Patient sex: M
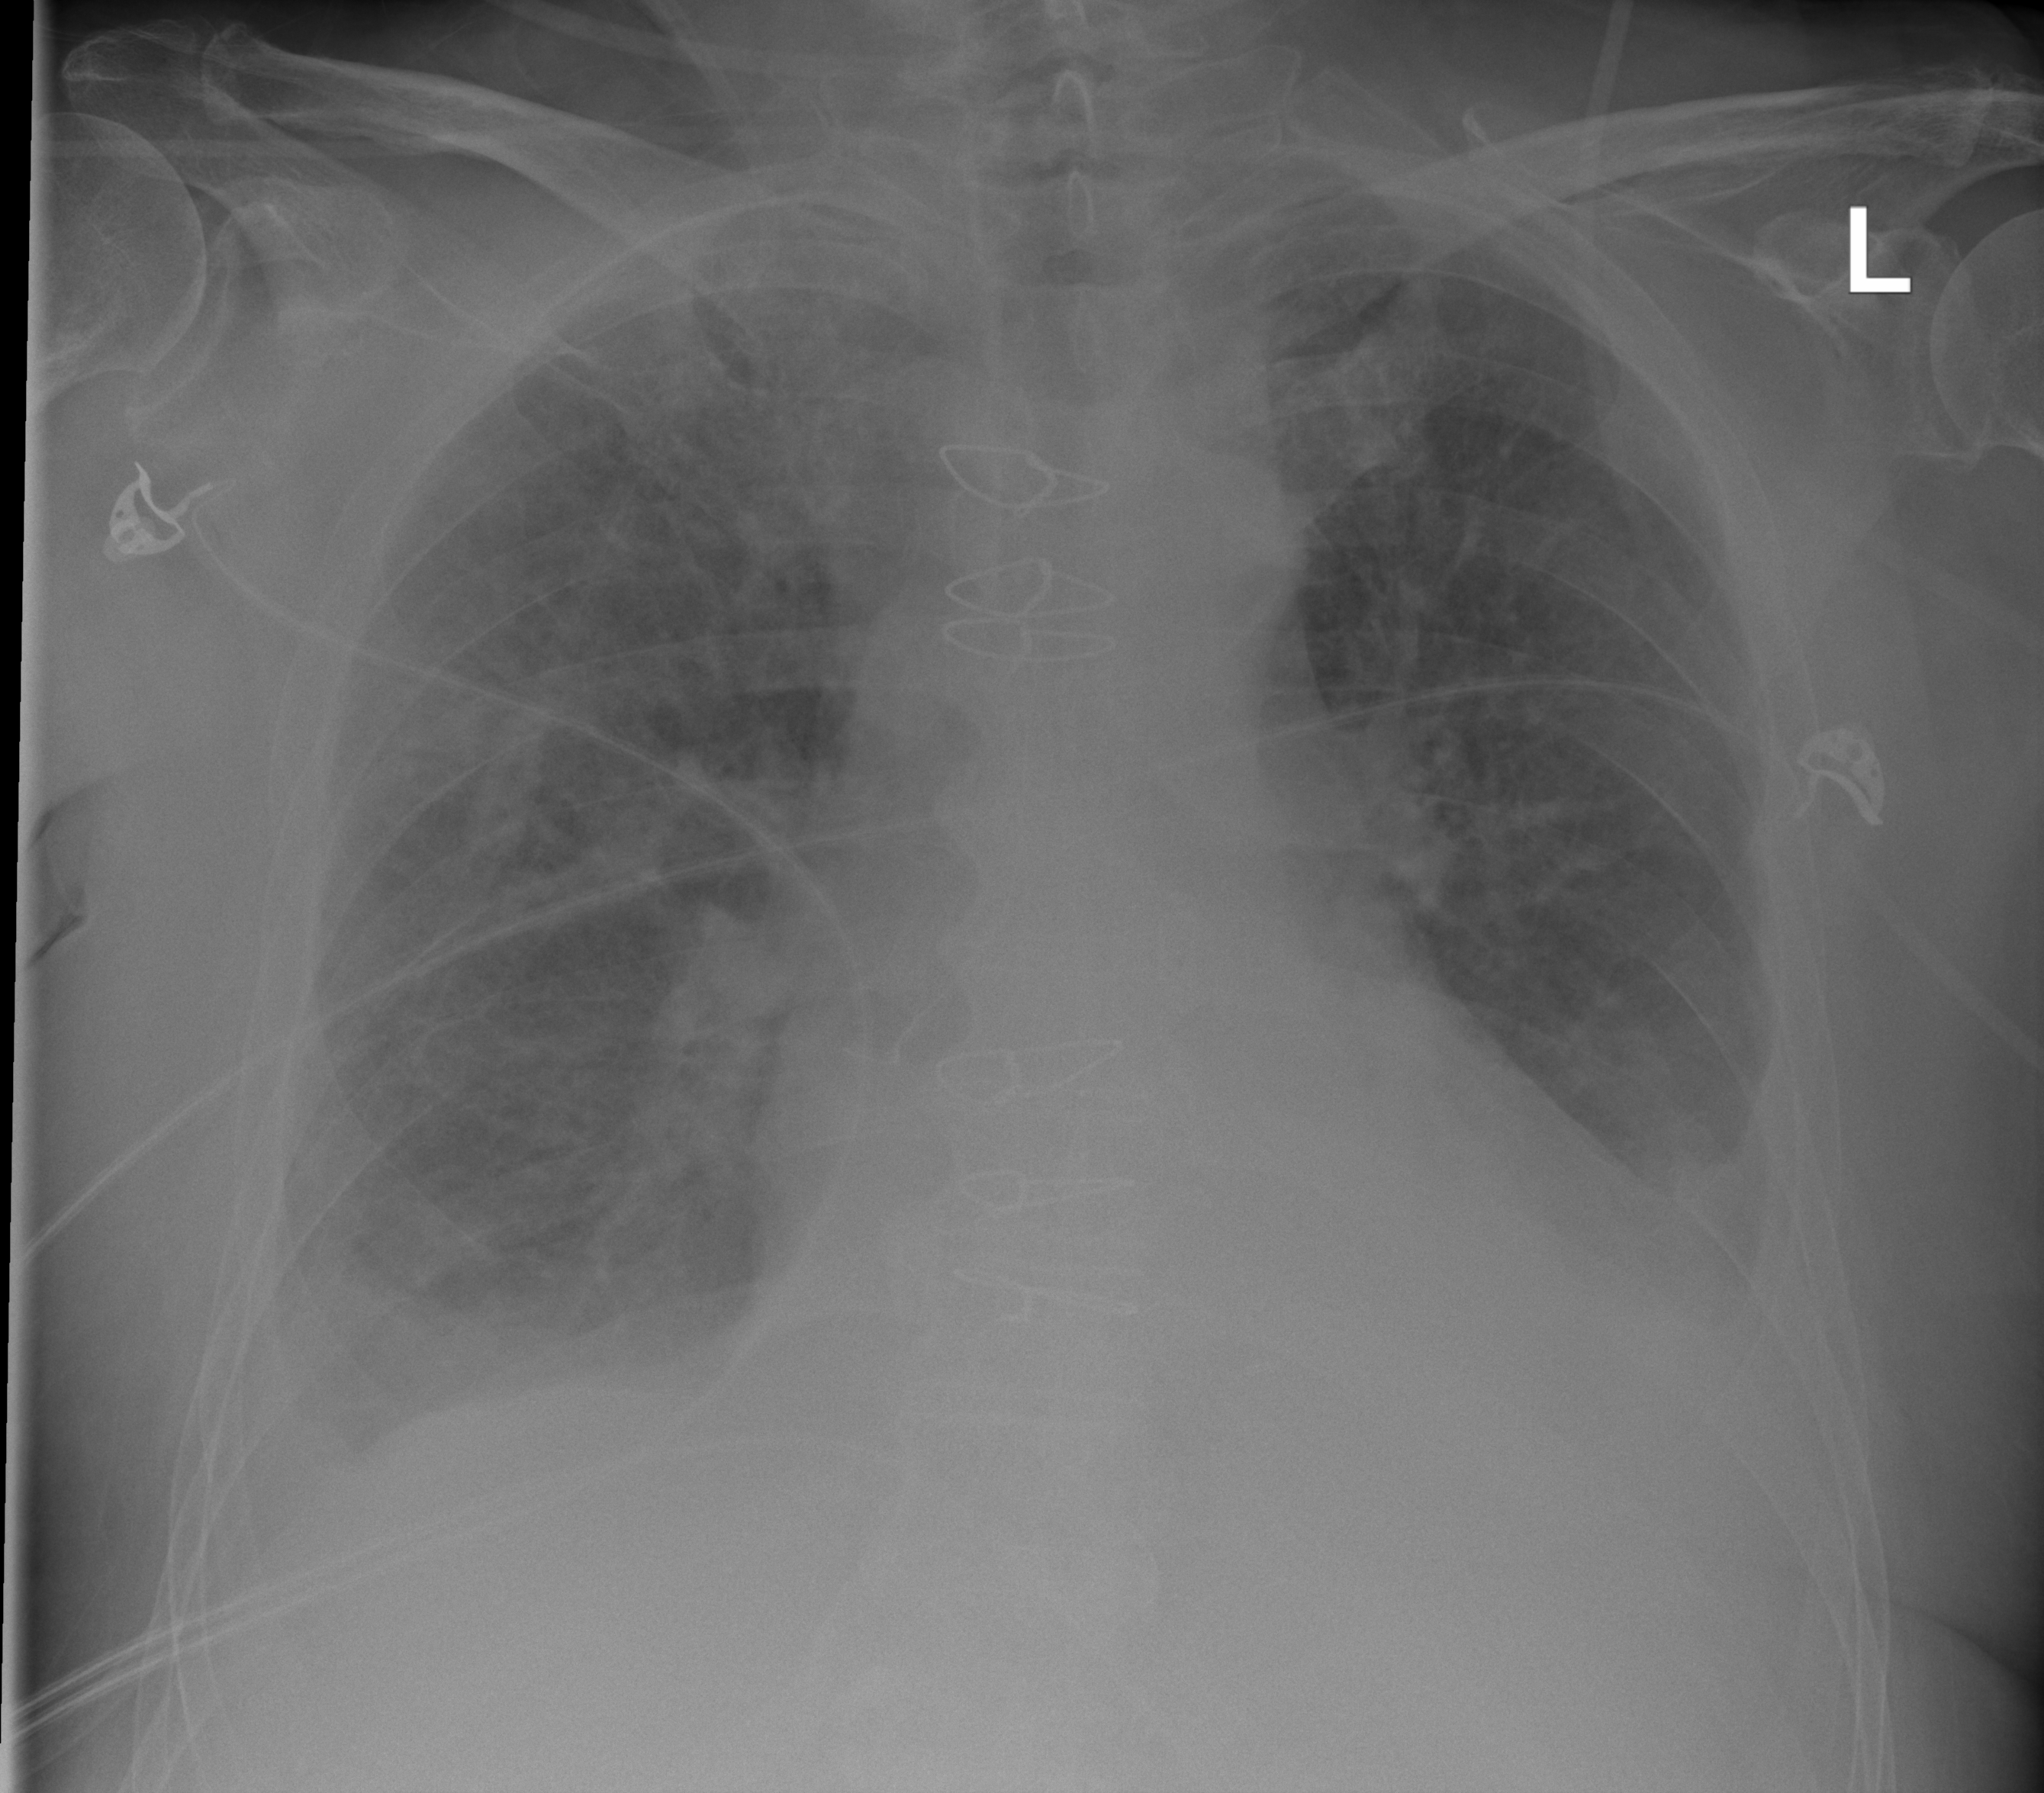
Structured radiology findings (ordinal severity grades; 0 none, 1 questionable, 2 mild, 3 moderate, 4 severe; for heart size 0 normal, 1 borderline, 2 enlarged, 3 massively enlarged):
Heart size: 2
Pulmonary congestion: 1
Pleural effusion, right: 2
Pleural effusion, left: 2
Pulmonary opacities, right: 2
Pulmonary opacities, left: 1
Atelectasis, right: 2
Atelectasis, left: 2